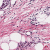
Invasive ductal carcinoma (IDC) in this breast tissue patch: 0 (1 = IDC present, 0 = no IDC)